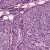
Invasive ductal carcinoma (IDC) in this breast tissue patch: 1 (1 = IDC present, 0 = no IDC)